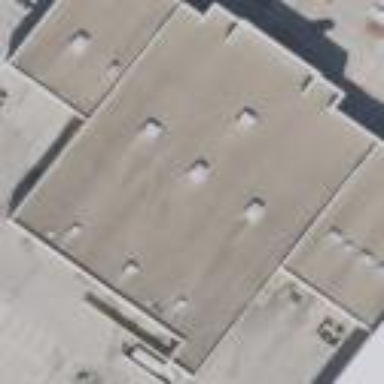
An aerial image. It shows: Department store building.